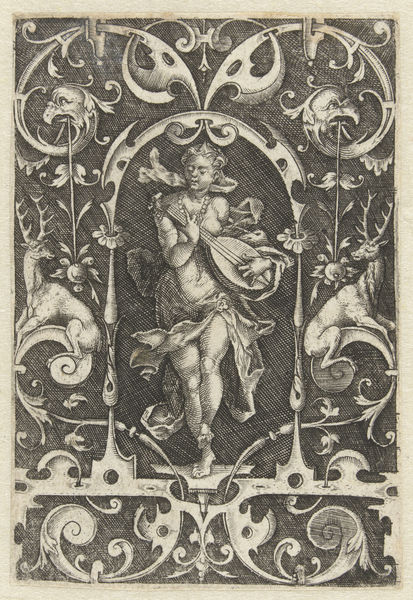
Titel: Vlakdecoratie met het Gehoor
Standort: Amsterdam
Institution: Rijksmuseum
Schlagwörter: adler, blätter, nackt, weiß, mädchen, frau, köpfe, nacht, zeichnung, obst, tiere, tuch, muster, ornament, tanz, instrument, vögel, figur, gewand, gitarre, musik, perlen, engel, früchte, ranken, schnabel, kette, grafik, ornamente, verzierung, perlenkette, buch, druck, schwarz-weiß, radierung, seite, göttin, geige, schnörkel, hirsch, hirsche, rehe, hüfte, laute, mandoline, schnecken, musikerin, figut, graphit, schwrz, lautenspielerin, zeichnunng, greifenköpfe, obuch, hlautenspielerin